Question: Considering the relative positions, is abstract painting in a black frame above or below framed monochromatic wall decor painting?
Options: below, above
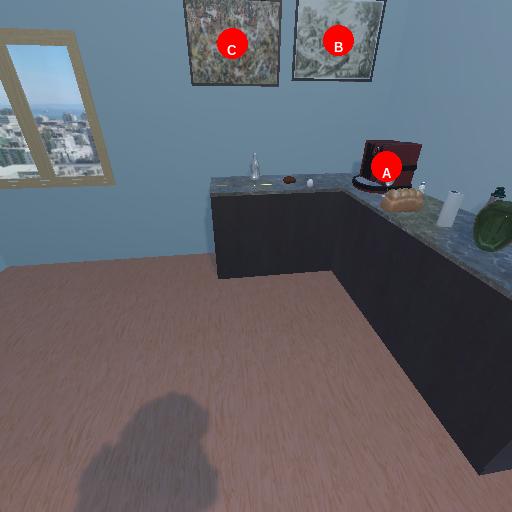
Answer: below